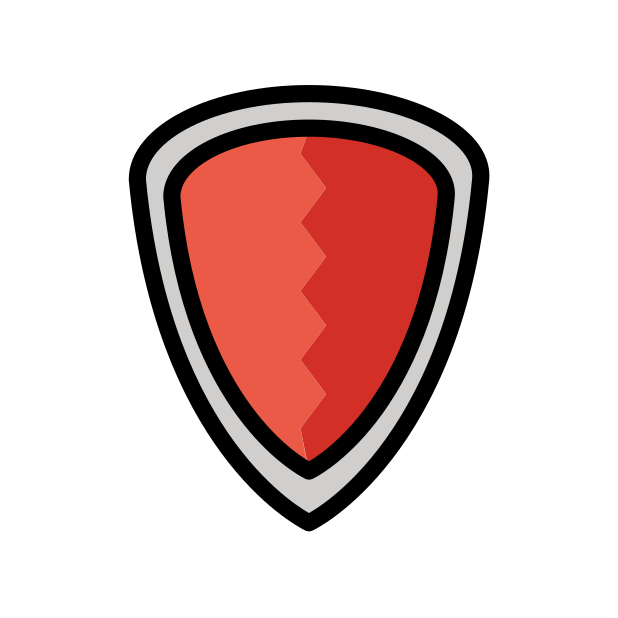
Emoji: 🛡
Name: shield
Unicode: 0x1f6e1